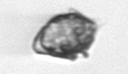
Label: Kryptoperidinium_triquetrum